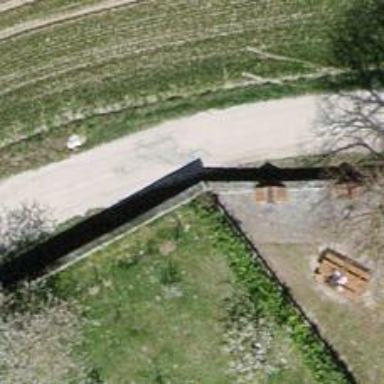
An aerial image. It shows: Wall barrier.